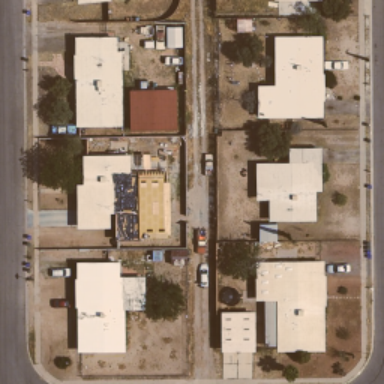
It is a medium residential area .